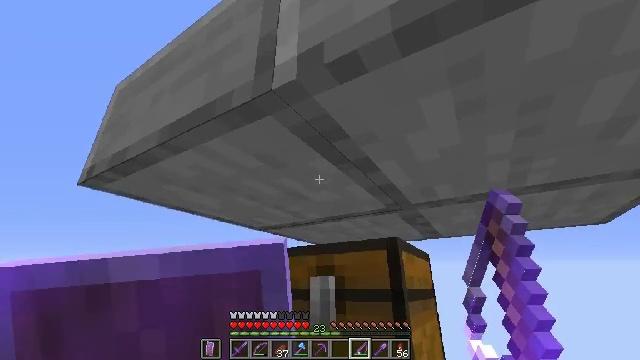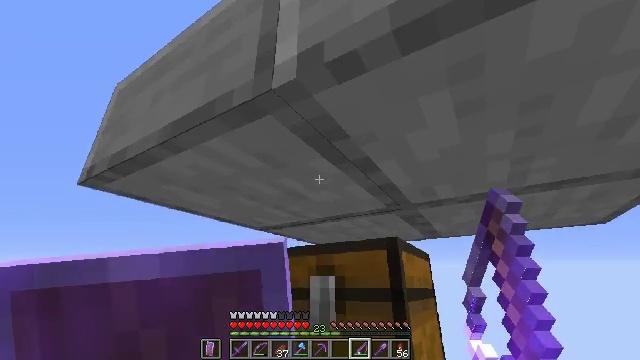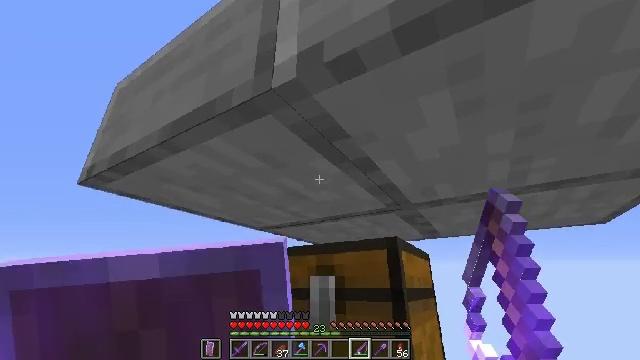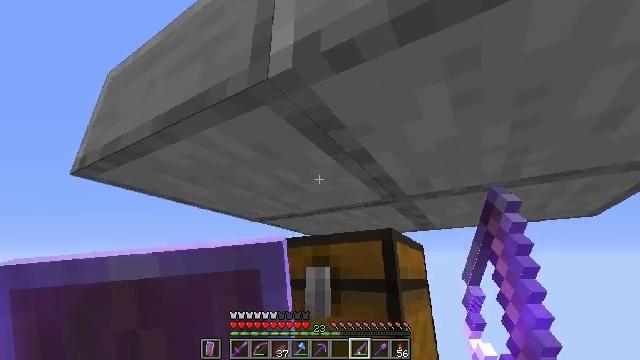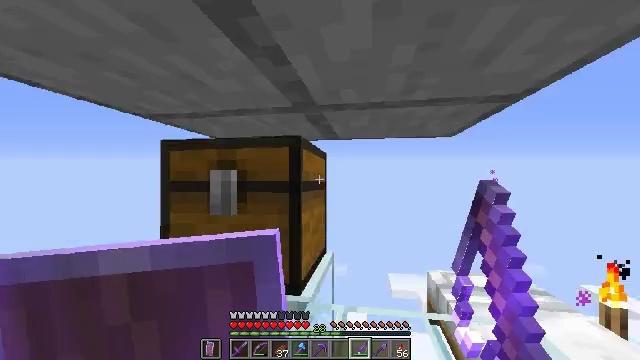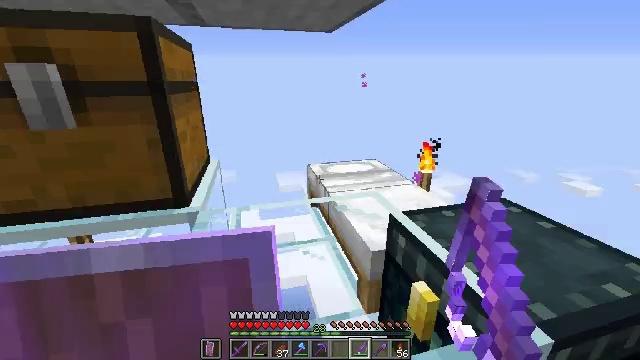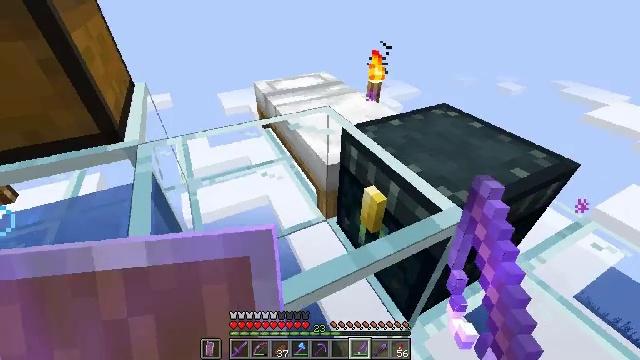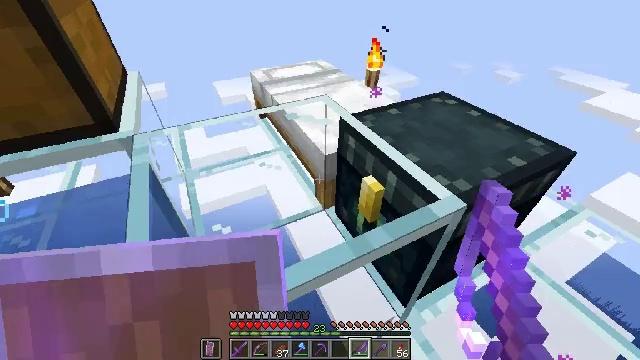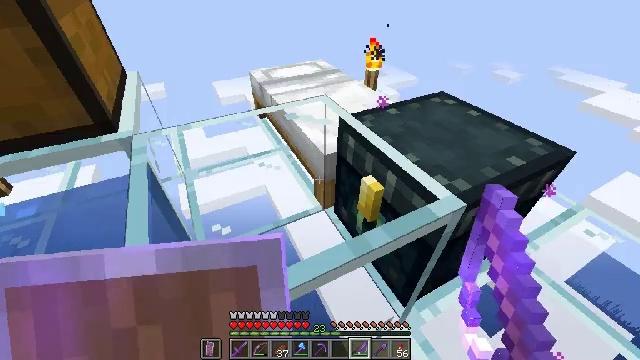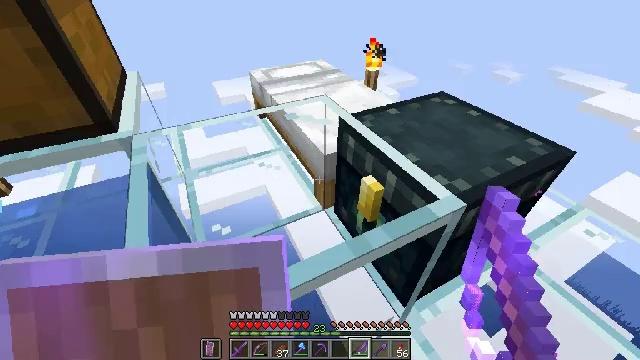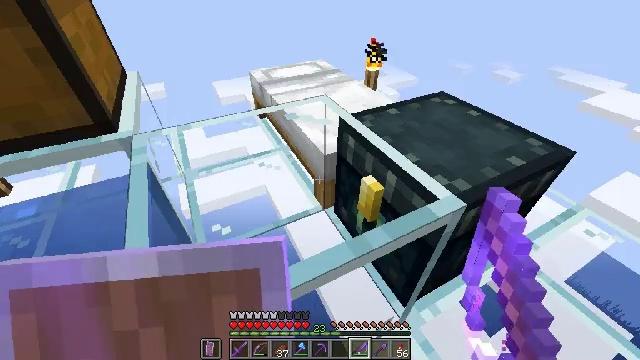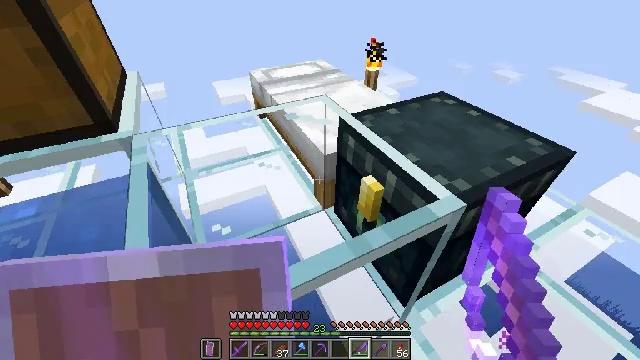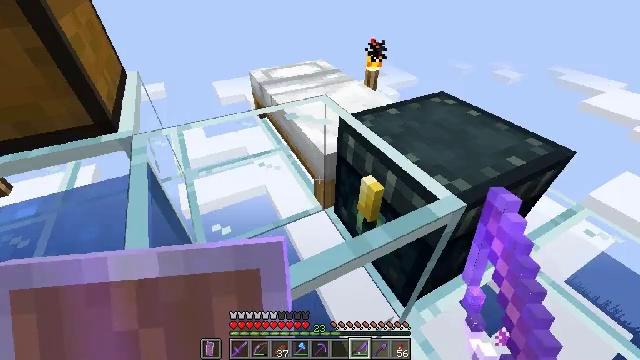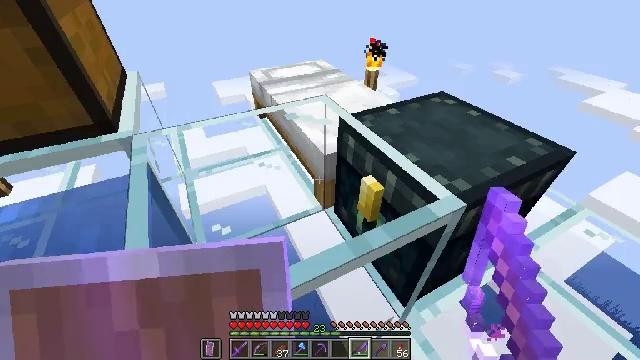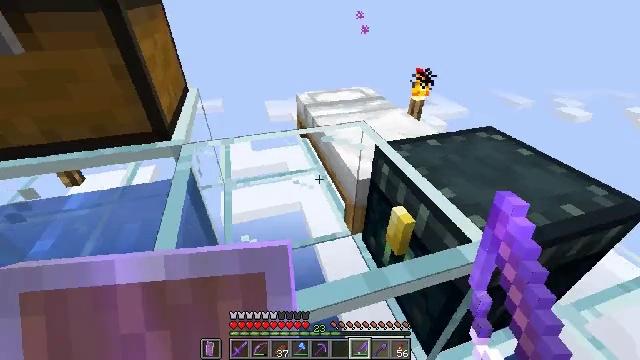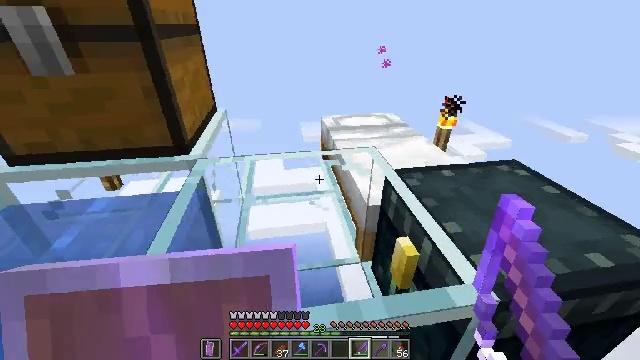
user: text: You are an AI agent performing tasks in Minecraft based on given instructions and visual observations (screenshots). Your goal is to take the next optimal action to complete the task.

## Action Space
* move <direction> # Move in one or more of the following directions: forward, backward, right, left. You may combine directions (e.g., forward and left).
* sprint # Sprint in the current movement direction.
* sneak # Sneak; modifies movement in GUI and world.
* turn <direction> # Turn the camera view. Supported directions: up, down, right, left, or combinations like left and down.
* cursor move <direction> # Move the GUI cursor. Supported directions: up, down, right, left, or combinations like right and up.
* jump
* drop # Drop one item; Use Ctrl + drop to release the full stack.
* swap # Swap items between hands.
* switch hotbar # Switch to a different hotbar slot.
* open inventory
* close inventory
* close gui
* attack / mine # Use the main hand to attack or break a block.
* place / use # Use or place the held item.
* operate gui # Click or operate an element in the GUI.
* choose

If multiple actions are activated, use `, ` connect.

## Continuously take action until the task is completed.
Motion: motion action
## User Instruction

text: Mine the ender chest.
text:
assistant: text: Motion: no_op
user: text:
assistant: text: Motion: no_op
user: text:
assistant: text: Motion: turn down
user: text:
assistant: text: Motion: turn right and down
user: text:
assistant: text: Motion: turn right and down
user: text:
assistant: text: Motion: turn right and down
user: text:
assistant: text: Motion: turn down
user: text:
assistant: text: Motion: no_op
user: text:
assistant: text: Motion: no_op
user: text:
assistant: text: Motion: no_op
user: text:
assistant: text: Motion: no_op
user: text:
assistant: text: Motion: no_op
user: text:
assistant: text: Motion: no_op
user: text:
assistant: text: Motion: move right, turn left and up
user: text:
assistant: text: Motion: move right, turn left and up
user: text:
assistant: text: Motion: move right, turn left and up
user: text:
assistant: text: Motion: move forward and move right, turn left and up
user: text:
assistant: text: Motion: move forward and move right, turn left and up
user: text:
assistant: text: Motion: move forward and move right, turn left and up
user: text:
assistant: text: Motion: move forward and move right, turn left and up
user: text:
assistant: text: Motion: move forward
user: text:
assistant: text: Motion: no_op
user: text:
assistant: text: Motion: no_op
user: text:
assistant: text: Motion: no_op
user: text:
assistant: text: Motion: no_op
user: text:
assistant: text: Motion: turn down
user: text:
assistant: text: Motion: turn right and down
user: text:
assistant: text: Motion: turn right and down
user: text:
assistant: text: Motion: turn right and down
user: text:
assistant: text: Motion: turn right and down